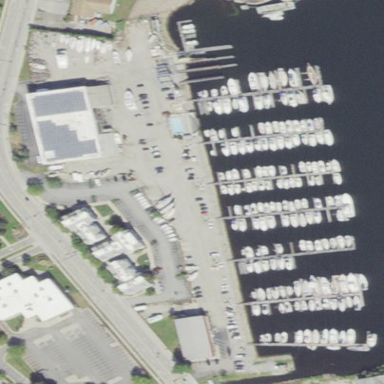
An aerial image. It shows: Marina area for leisure land.